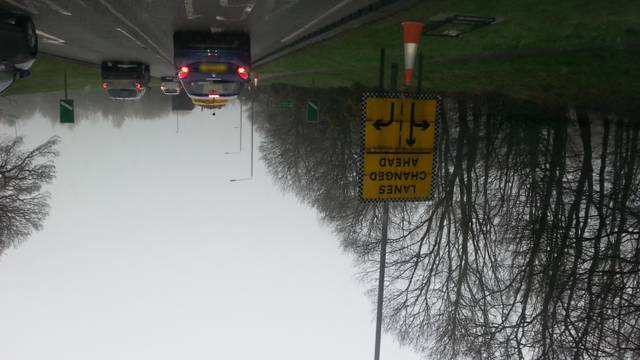
Region: United Kingdom
Coordinates: 53.127, -1.141